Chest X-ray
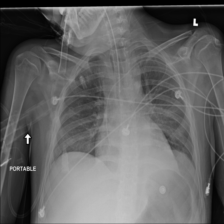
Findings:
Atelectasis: negative
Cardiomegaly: negative
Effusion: negative
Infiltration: negative
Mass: negative
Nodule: negative
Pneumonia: negative
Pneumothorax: negative
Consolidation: negative
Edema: negative
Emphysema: negative
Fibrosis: negative
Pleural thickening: negative
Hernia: negative